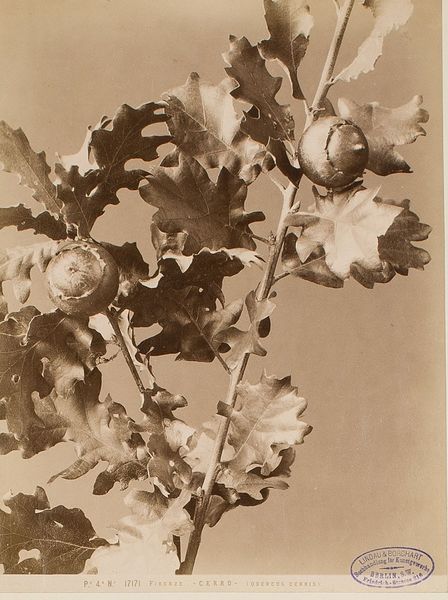
Titel: P. 4. N.&#xB0; 17171 Firenze - Cerro - (quercus cerris)
Künstler: Fratelli Alinari
Standort: Hamburg
Institution: Museum für Kunst und Gewerbe Hamburg
Schlagwörter: foto, fotografie, photographie, photo, karton, eiche, albumin, eichel, lichtbild, naturfotografie, sachfotografie, bildwerke, angewandte und bildende kunst, hessische systematik, tierfotografie, naturphotographie, tierphotographie, schwarzweißpositivverfahren, silbersalzverfahren, schwarzweißfotografie, objektstudien, sachphotographie, albuminpapier, pflanzenfotografie, zerreiche